Question:
This is a PMD screen shot for part of my code. I am trying to write a Xpath Query in order to determine the Literal in the above screenshot is float style. Is there any way that I can access that "float style"; Currently, I have something like this //EqualityExpression/PrimaryExpression/PrimanyPrefix/Literal , now, I do not know how to access the float style.
Could anyone help me with this? Thank you very much!
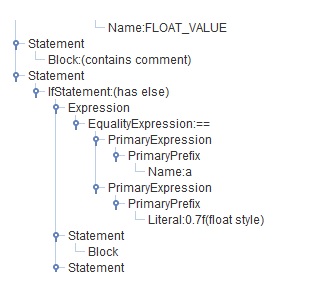
Answer: The following XPath expression should do the trick:
'''
//EqualityExpression/PrimaryExpression/PrimaryPrefix/Literal[@FloatLiteral='true']
'''
You can access additional attributes of the Literal. The Designer will show them in the lower left area:

There are other attributes such as "DoubleLiteral", "IntLiteral", "LongLiteral", and so on.